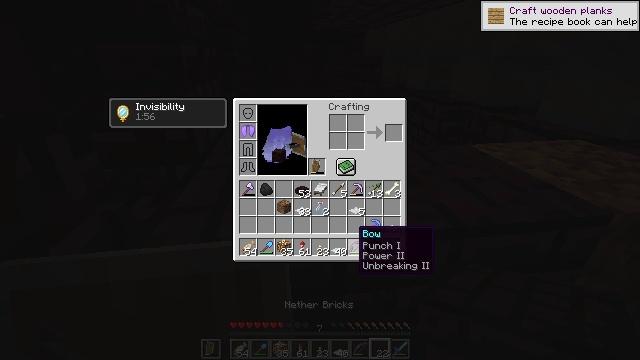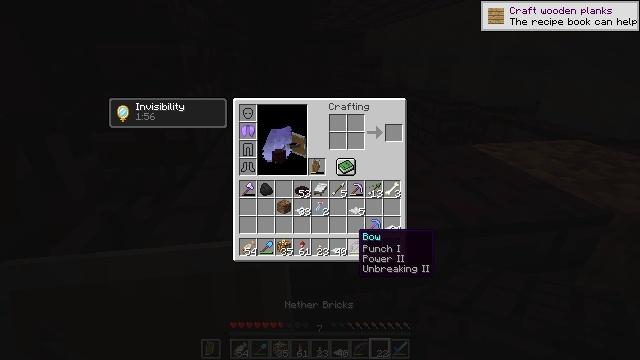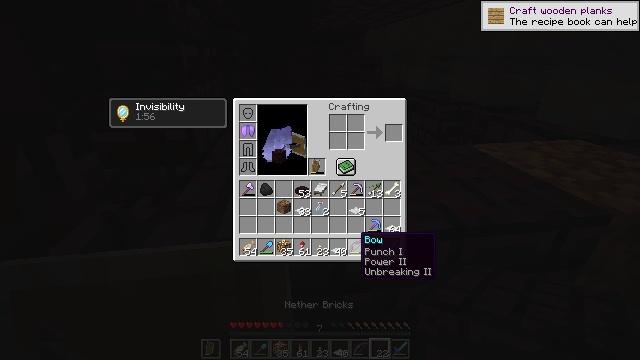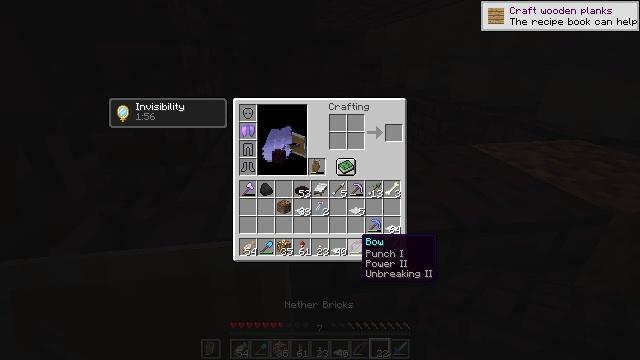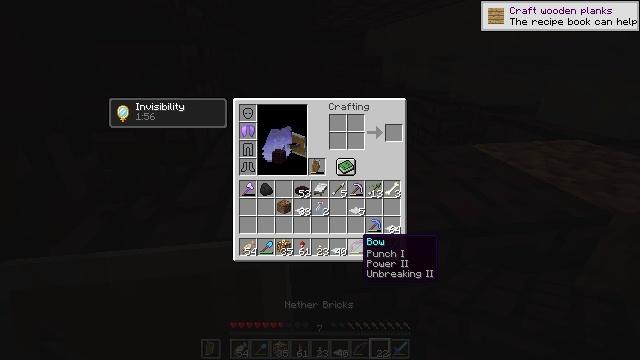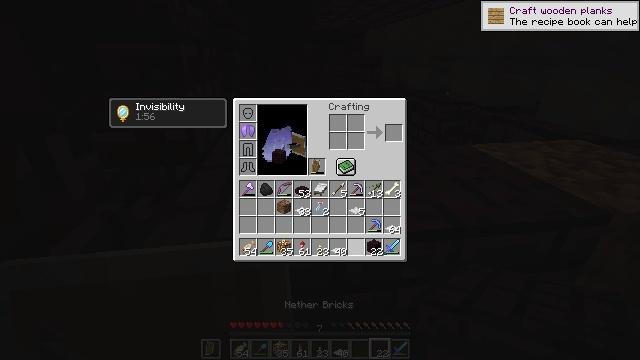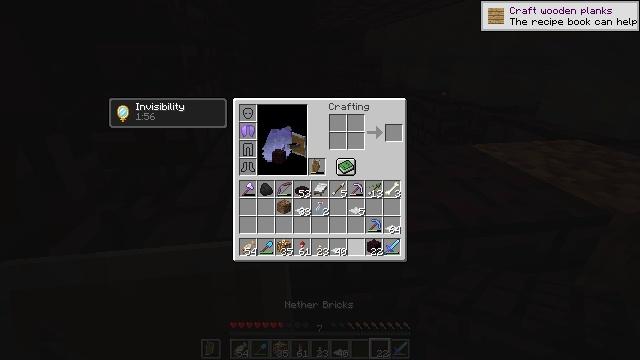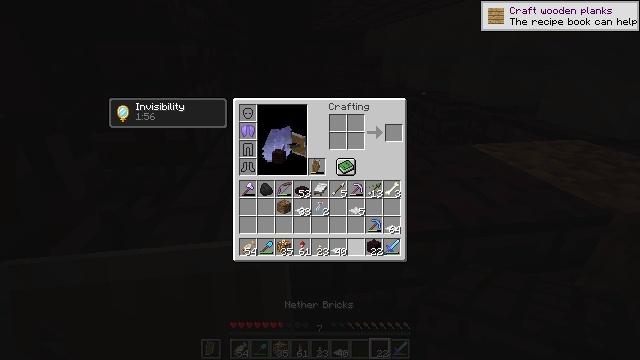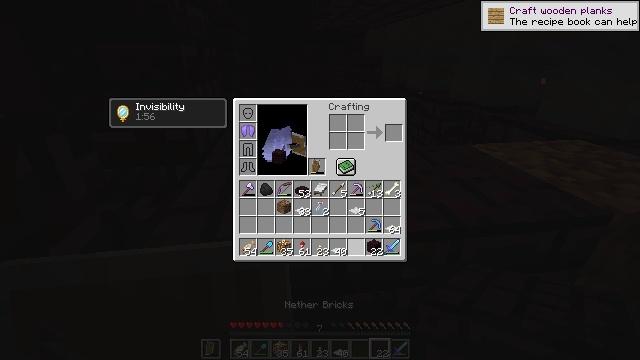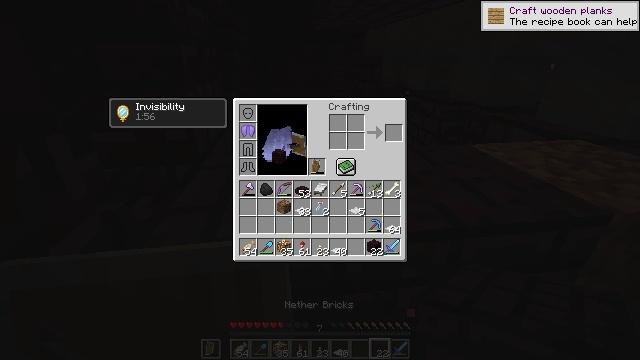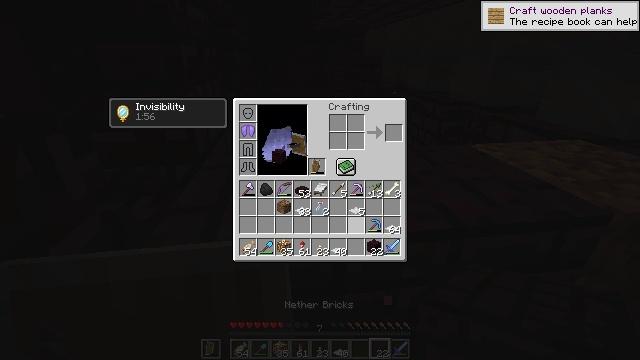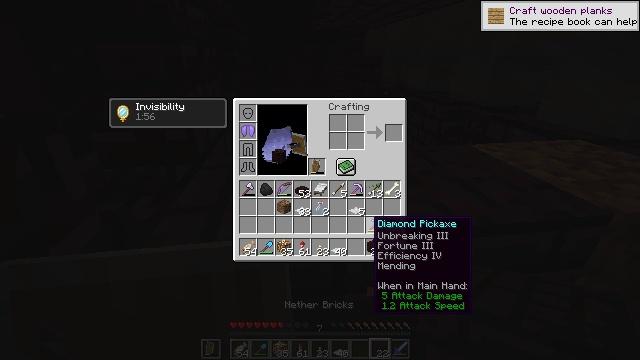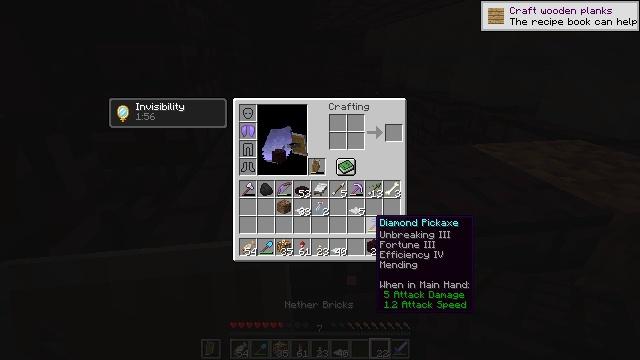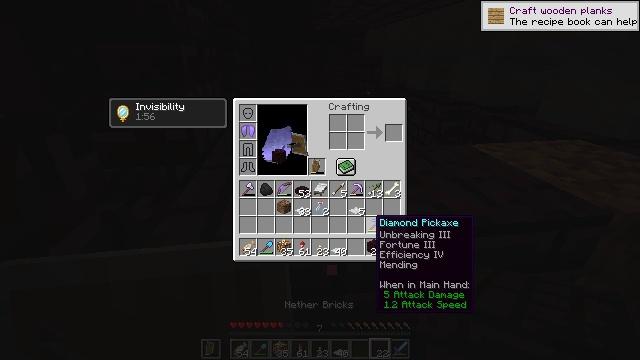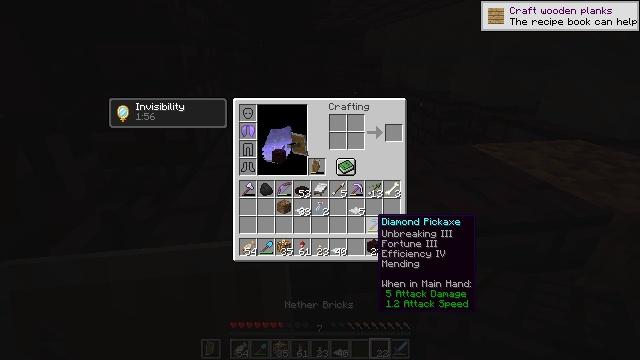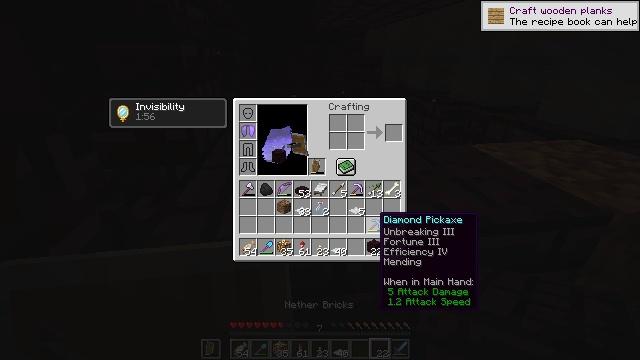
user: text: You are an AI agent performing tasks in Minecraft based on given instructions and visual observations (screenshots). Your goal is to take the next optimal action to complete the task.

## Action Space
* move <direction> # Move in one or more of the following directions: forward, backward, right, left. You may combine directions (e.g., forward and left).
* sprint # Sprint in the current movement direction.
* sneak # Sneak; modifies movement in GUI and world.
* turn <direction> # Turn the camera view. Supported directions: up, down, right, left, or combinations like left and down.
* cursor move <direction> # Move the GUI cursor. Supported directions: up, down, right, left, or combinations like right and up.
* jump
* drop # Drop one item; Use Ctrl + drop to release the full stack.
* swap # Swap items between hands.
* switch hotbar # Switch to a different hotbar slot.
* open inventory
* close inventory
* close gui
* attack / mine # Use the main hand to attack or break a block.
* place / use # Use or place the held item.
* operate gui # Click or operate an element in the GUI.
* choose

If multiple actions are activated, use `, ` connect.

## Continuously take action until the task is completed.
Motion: motion action
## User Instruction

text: Mine nether bricks.
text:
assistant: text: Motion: sneak
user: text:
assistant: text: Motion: sneak
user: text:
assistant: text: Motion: sneak
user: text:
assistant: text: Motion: sneak
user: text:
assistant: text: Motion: sneak, choose
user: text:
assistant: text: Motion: sneak, choose
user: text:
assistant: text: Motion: sneak, choose
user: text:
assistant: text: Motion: sneak
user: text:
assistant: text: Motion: sneak, cursor move up
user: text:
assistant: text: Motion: sneak
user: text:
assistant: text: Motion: sneak
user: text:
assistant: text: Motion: sneak
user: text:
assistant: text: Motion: sneak
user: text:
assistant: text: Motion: sneak
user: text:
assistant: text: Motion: sneak
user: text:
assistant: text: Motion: sneak
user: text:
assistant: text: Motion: sneak, choose
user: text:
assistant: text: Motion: sneak, choose
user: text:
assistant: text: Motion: sneak
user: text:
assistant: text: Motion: sneak
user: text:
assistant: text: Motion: sneak
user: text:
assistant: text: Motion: sneak
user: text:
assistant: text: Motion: sneak, close inventory
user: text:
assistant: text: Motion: close inventory
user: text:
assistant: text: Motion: no_op
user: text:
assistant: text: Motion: no_op
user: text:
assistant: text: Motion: no_op
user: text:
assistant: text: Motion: no_op
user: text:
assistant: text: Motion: no_op
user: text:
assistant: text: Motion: no_op